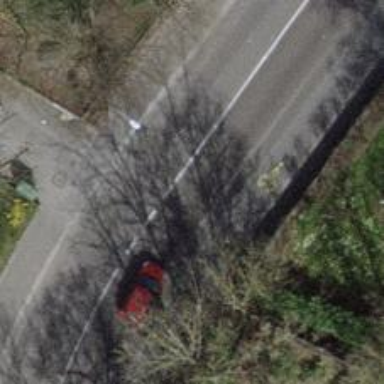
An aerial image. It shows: Secondary asphalt road with cycle track on the left.